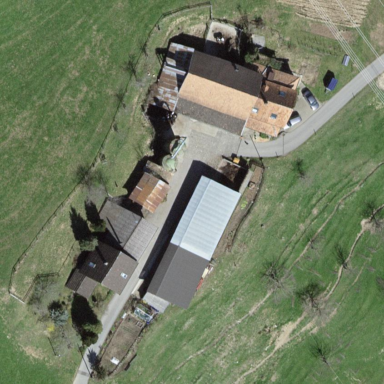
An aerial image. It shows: Farmyard area.